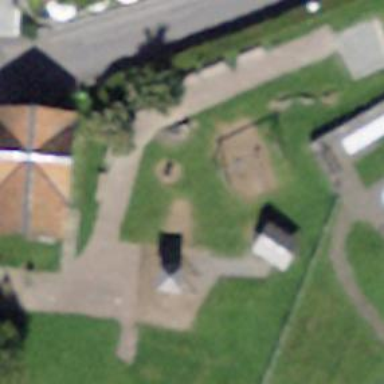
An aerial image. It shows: Playground area for leisure activities on the land.